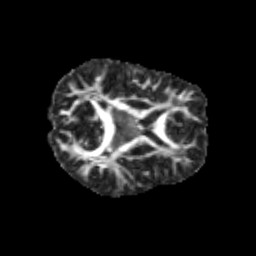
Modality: FA
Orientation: axial
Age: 11
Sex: male
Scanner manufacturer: siemens
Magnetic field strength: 3 T
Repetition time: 3.8 s
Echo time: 0.07 s